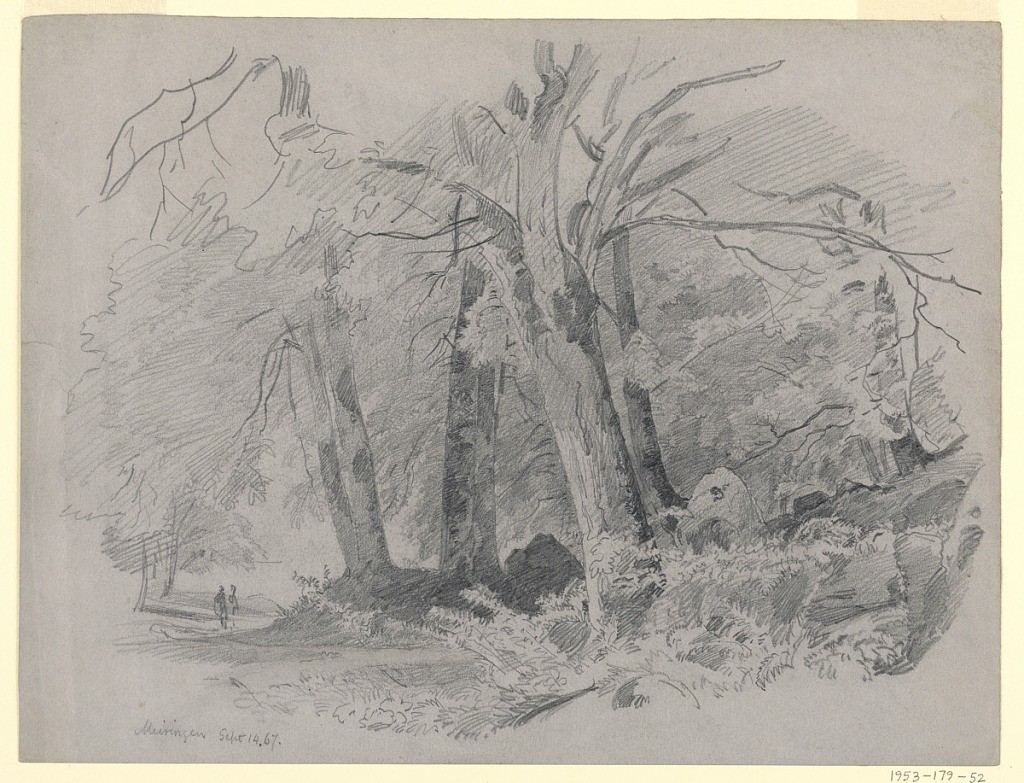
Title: Landscape, Meiringen, Switzerland
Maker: William Trost Richards, American, 1833–1905
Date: September 14, 1867
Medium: Graphite on paper
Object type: Drawing
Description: Sketch of an woodland path with two figures.